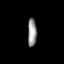
Tissue: prostate
Cell type: T cells
Senescence score: 0.7284
Nuclear area (px): 250
Mean DAPI intensity: 148.192